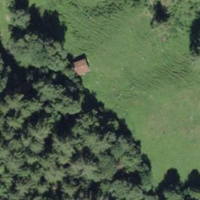
EUNIS habitat code: 41
Species observed at this site:
Astrantia major